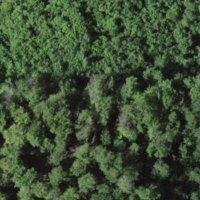
EUNIS habitat code: 44
Species observed at this site:
Fagus sylvatica